Question: In postman, if i get a responsebody of [] i want to do an "IF" statement but if the response is anything else it will do the "ELSE" statement however, i cannot make it do the "IF" suggesting that is wrong.

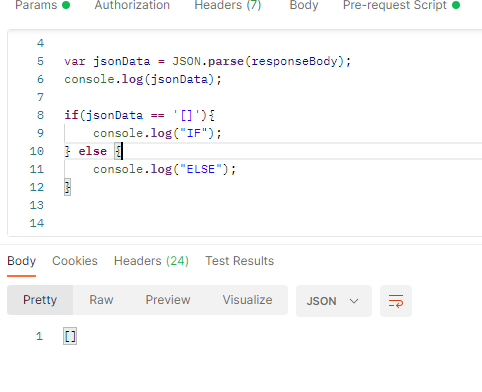
Answer: Your response is an array, not a String, so you cann't compare 'jsonData == "[]"'
Check this array whether has length = 0 or not, you can choose one of 2 below approaches.
'''
if (Array.isArray(jsonData) && jsonData.length === 0)
'''
or
'''
if (Array.isArray(jsonData) && !jsonData.length)
'''